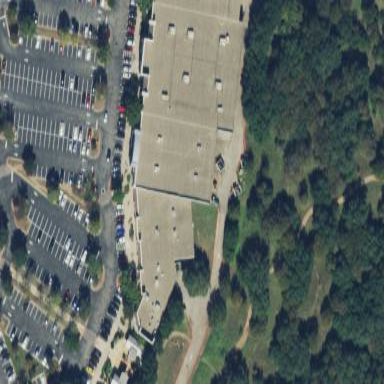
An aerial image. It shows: Building.